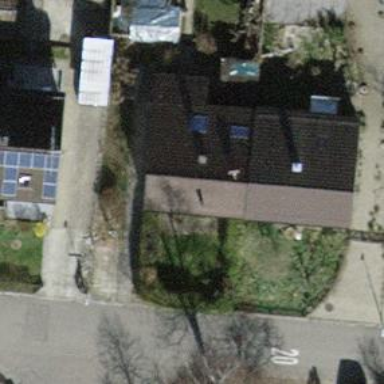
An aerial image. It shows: Semi-detached house.